Question: '''
<TextBox InputScope="Number" Height="50" />
'''

How to change this so it shows 0-9, ., and the buttons on the far right>
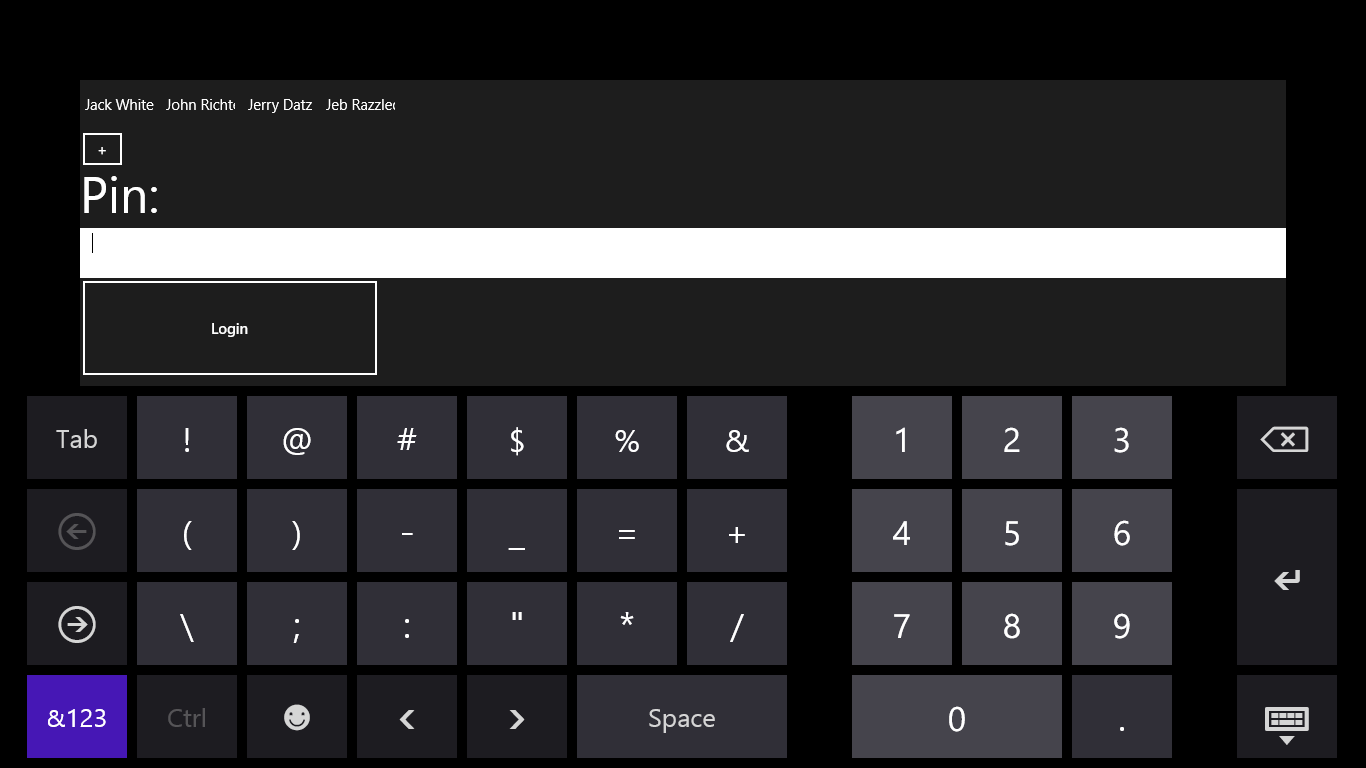
Answer: I'd try 'TelephoneNumber' or other options you see here: <URL>.
If these don't work - you'd need to craft your own UI.